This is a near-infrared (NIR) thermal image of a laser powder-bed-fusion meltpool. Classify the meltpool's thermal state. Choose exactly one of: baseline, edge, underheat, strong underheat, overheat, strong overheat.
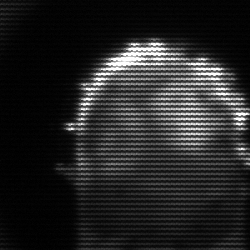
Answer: baseline